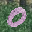
Label: 0